Current action and preconditions to check: trajectory_clear

Your task: For each precondition in the list above, predict whether it will hold at this action.

Consider the current scene as observed from the mobile robot's camera, and analyze the predicted future states of all dynamic agents (e.g., people, animals, vehicles, or any moving entities) within the NEXT SECOND.

IMPORTANT: Only answer "very likely" if you are absolutely certain—based on strong, clear evidence—that a dynamic agent will violate the precondition in the predicted future state. Do NOT answer "very likely" for unlikely, ambiguous, or low-probability risks.

Ask yourself for each precondition: Is there a high probability, with clear and convincing evidence, that the predicted future states of any dynamic agent will interfere with the predicted future state of the currently executing action within the NEXT SECOND, causing that precondition to fail?

Assess the risk level based on these predictions. Use "likely" or "very likely" if motions create a clear risk of interference.

Use "neutral" or "improbable" if agents are nearby but their predicted paths are clearly diverging or non-conflicting.

Failure Risk Categories: "very improbable", "improbable", "neutral", "likely", "very likely"

Answer Format: Output ONLY the probability_of_failure value from these categories: "very improbable", "improbable", "neutral", "likely", "very likely"

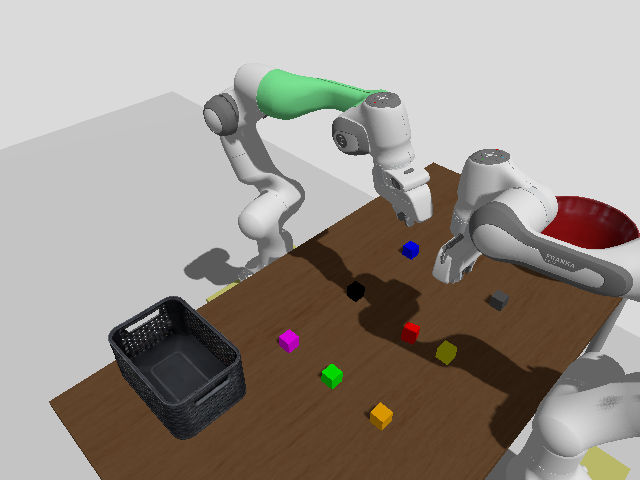

Answer: neutral